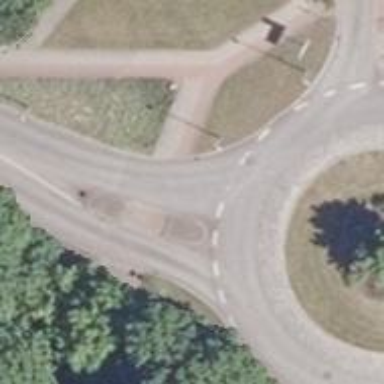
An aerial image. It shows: Secondary road with separate asphalt cycleway and sidewalk.